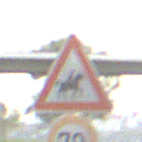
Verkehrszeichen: ReiterLinks
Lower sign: Geschwindigkeit70
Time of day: SunriseSunset
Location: Outdoor (Suburban)
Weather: PartlyCloudy
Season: NotSpecified
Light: Natural